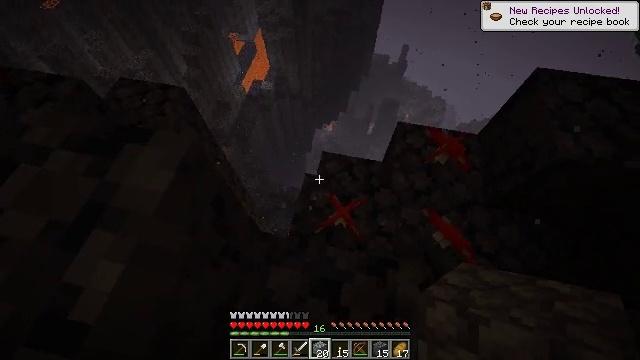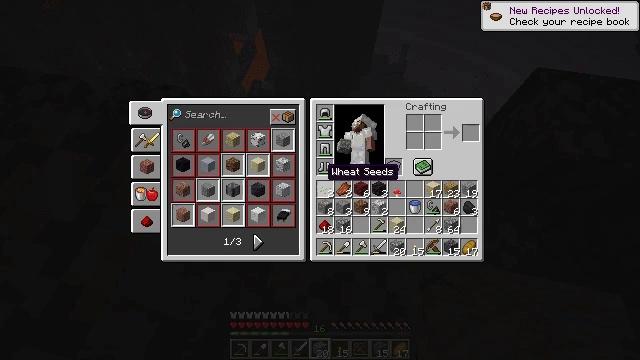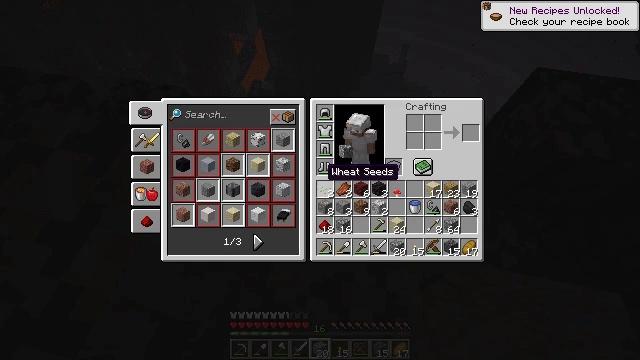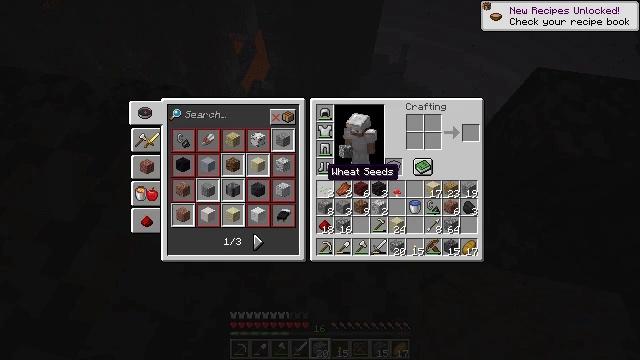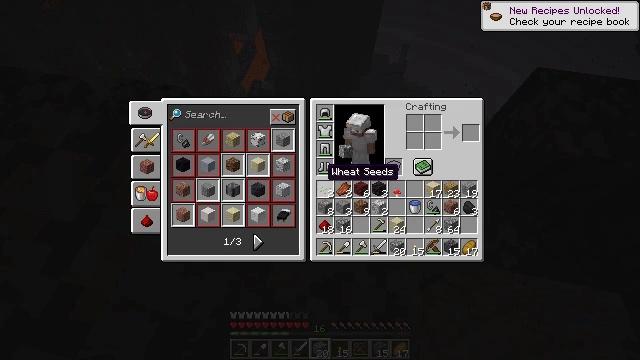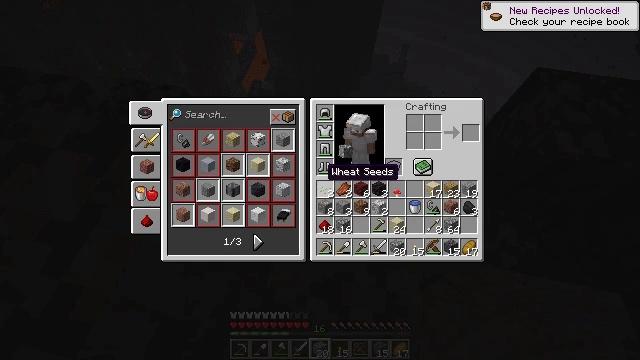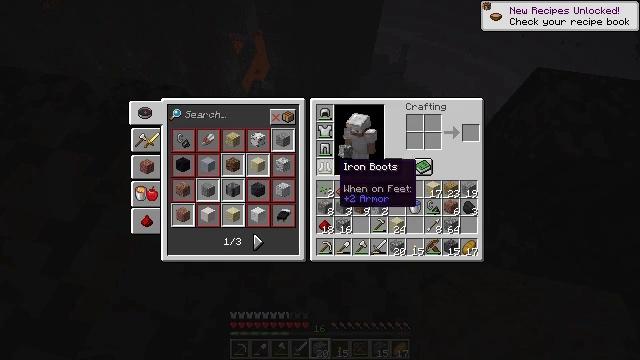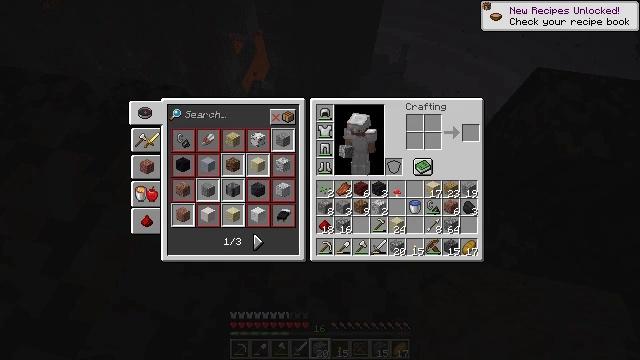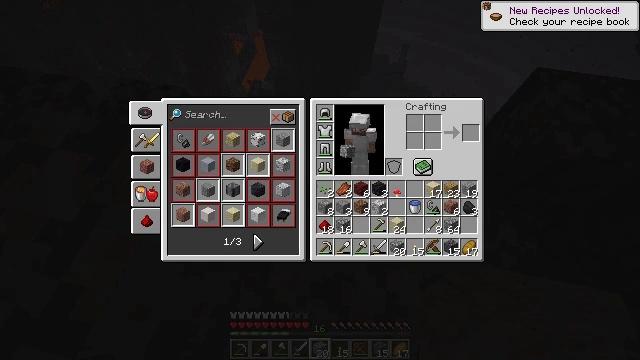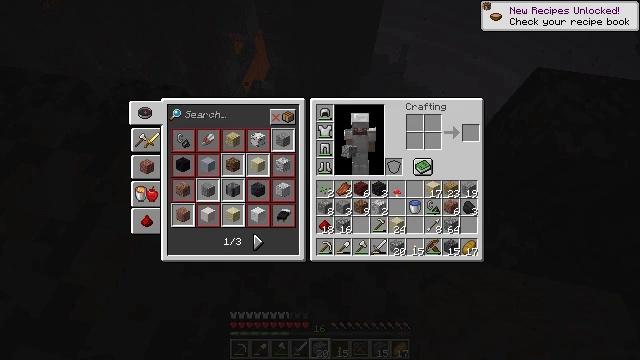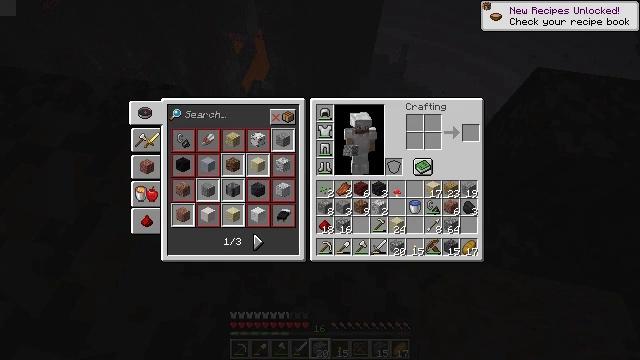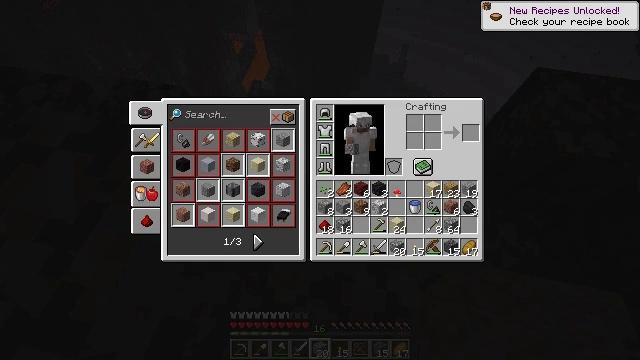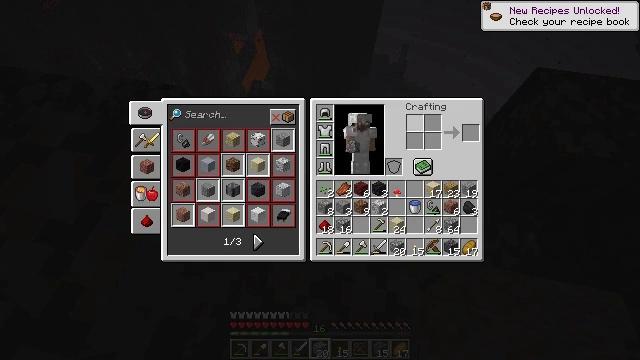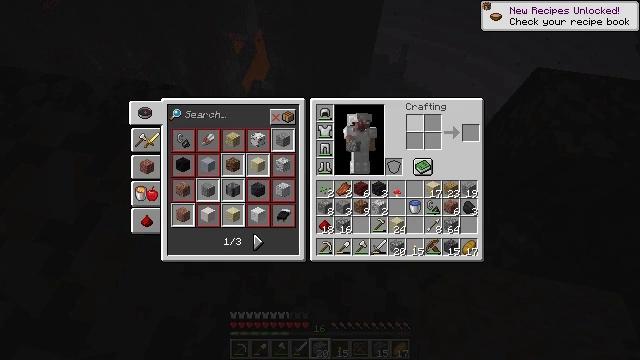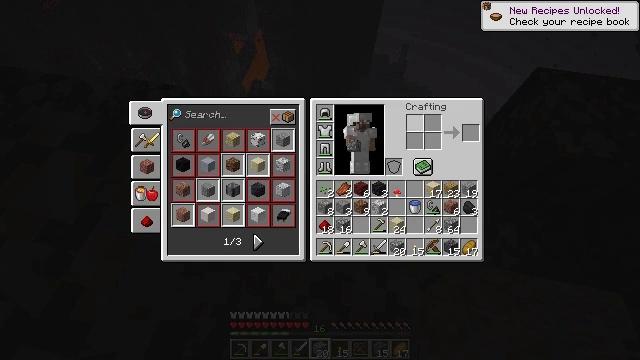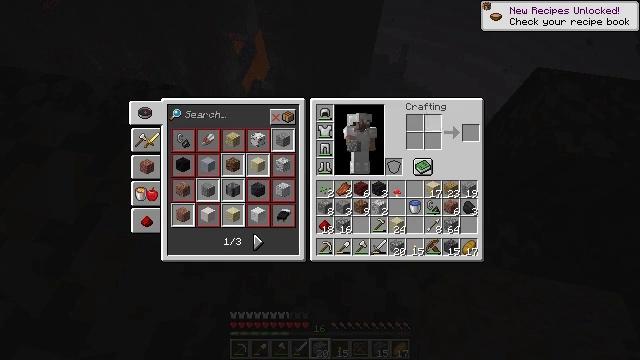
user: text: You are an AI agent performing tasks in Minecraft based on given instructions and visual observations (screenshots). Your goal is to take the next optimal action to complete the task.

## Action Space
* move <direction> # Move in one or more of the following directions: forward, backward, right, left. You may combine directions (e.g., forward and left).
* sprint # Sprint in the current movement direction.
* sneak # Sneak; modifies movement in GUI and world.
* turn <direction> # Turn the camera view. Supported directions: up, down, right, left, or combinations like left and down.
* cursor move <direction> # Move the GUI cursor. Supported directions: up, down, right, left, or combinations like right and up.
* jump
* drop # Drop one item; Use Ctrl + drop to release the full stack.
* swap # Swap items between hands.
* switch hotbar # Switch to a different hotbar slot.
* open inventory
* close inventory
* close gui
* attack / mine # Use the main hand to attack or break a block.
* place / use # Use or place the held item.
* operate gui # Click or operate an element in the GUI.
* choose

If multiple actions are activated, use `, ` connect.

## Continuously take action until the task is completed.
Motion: motion action
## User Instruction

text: Collect the red mushroom by attacking it.
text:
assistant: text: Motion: open inventory
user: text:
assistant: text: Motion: open inventory
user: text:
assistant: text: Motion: open inventory
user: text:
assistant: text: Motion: open inventory
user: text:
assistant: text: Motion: no_op
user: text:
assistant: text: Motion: cursor move right
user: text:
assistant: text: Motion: cursor move right
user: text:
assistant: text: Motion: cursor move right
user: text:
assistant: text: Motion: cursor move right and up
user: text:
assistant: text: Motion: cursor move right and up
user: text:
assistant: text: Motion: cursor move right and up
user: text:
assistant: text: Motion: cursor move right
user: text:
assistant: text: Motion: cursor move right
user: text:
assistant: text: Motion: no_op
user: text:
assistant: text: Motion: cursor move down
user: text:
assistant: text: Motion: cursor move down
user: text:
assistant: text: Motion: cursor move down
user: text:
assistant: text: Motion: cursor move down
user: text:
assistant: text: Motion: cursor move down
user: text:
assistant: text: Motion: no_op
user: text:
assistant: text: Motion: no_op
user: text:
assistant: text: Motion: no_op
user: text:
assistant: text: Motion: no_op
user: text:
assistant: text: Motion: no_op
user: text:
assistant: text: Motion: no_op
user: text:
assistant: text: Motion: no_op
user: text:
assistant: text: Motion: no_op
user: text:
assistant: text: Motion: no_op
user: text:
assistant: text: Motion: no_op
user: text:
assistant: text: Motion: no_op